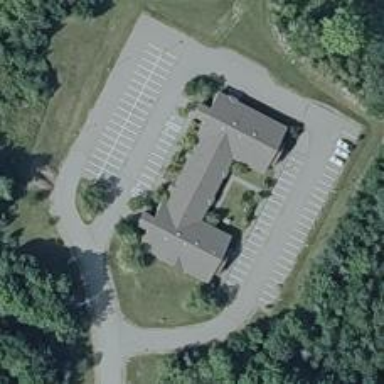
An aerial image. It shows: Healthcare facility.